Aerial crown-view tile of a tropical tree (Barro Colorado Island, Panama), acquired 20250124:
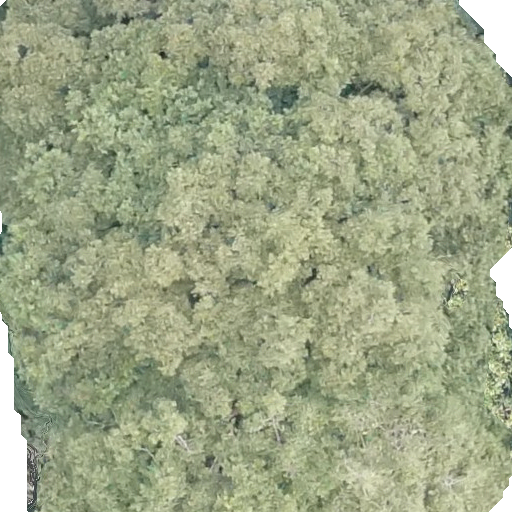
Species: Dipteryx oleifera
GBIF accepted scientific name: Dipteryx oleifera
Crown area: 454.251 m²